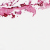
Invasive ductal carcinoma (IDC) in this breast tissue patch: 0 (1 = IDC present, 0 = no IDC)